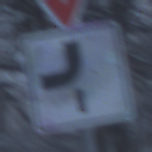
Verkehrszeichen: VerlaufVorfahrtsstrasse7
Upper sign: VorfahrtGewaehren
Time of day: Midday
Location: Outdoor (Nature)
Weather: Overcast
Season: Winter
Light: Natural